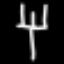
Label: fork